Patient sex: M
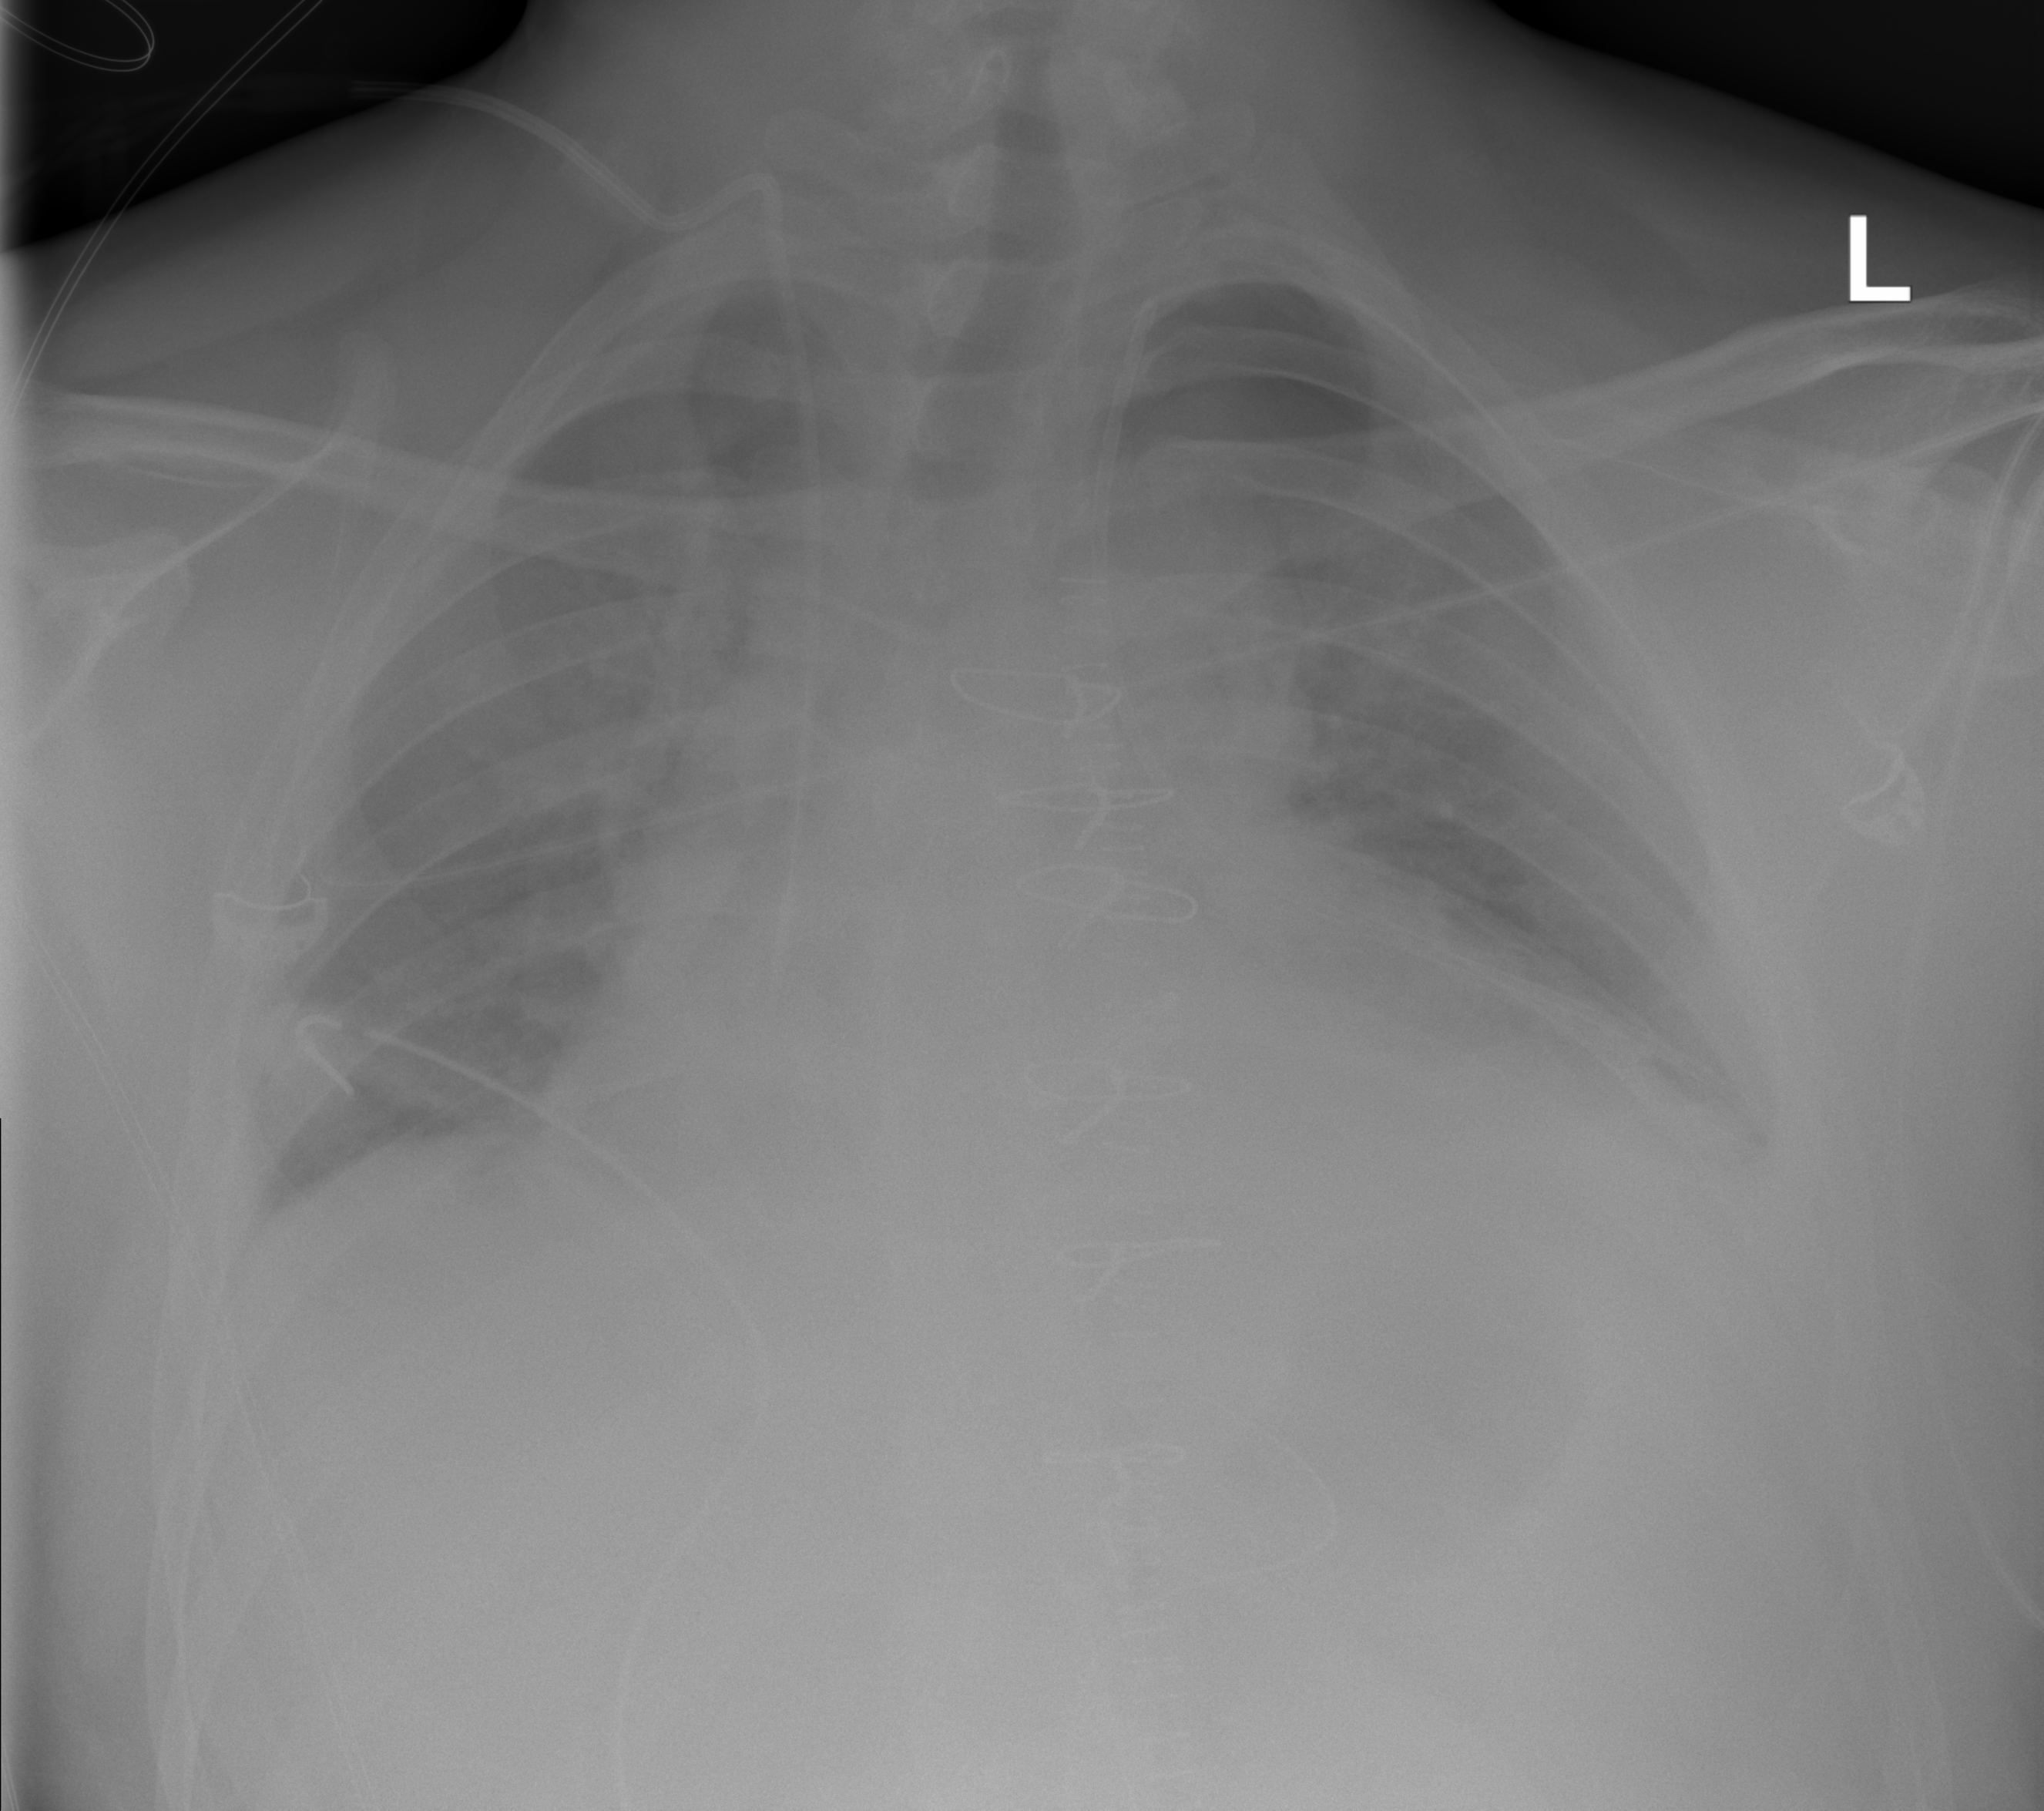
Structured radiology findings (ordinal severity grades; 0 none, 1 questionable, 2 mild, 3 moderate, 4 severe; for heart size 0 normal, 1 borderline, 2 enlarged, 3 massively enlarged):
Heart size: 3
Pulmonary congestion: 3
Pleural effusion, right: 0
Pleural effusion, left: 3
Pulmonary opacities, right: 2
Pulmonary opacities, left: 2
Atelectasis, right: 2
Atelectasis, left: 3